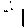
Label: line